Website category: auto
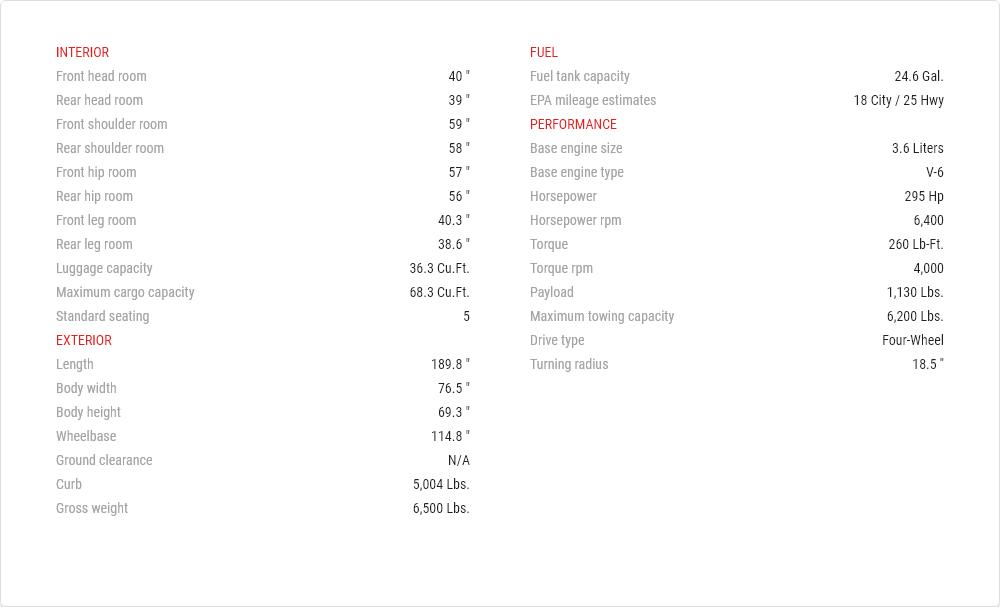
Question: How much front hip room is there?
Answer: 57 "

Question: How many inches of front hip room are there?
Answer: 57 "

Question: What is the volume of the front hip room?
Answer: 57 "

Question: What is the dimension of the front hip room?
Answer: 57 "